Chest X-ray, PA view. Patient: 53 years old, sex M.
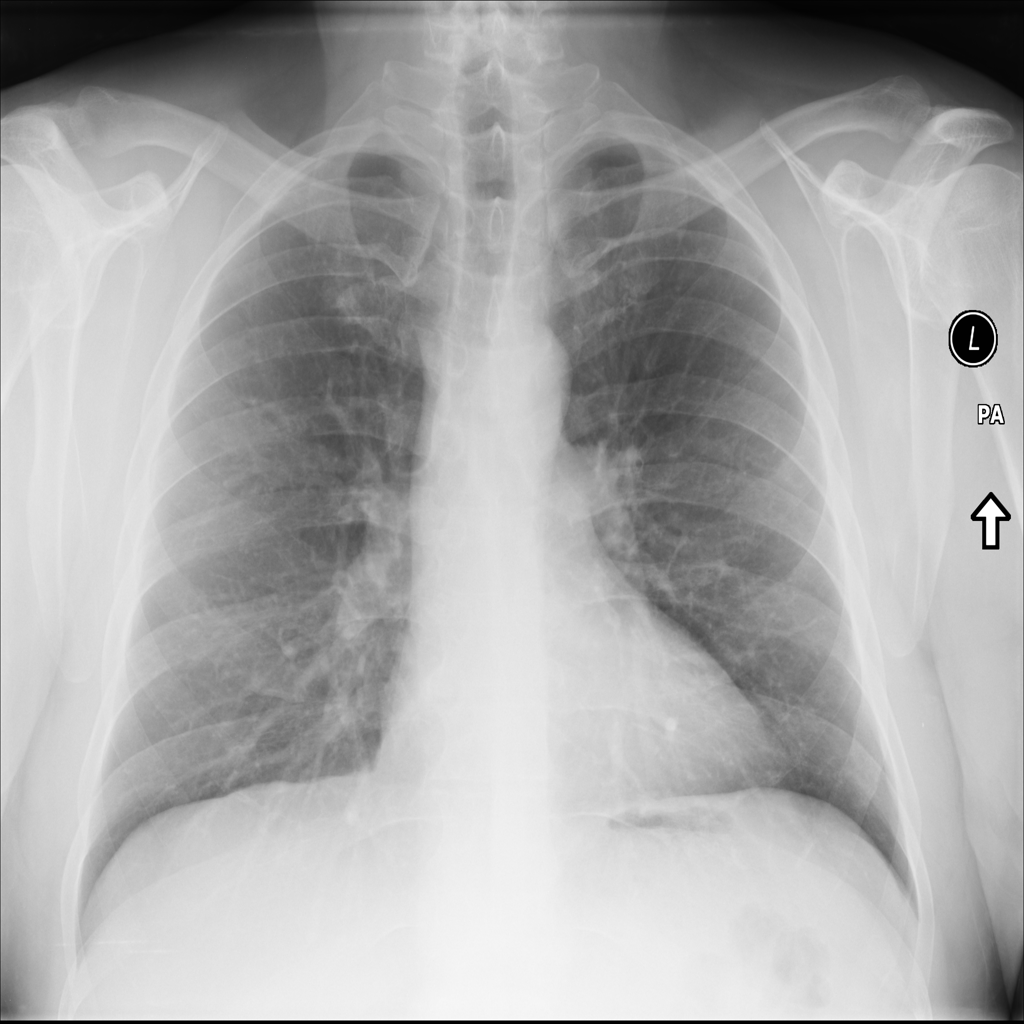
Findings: No Finding